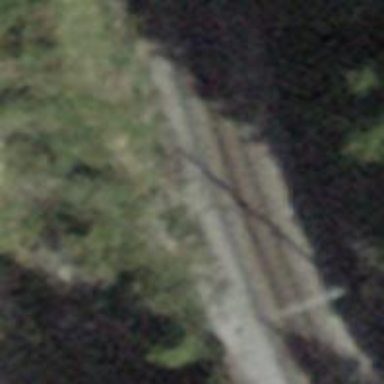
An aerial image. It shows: Narrow-gauge railway track with electrified contact line. The railway has one track.